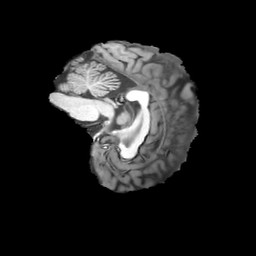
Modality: T1w
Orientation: sagittal